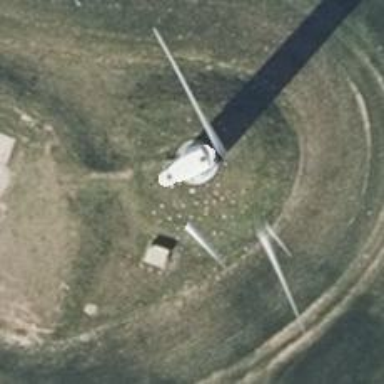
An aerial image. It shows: Wind turbine generating electricity through horizontal axis method. The source of the generator is wind.